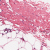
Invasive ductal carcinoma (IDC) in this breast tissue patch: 0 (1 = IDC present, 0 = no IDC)